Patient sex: M
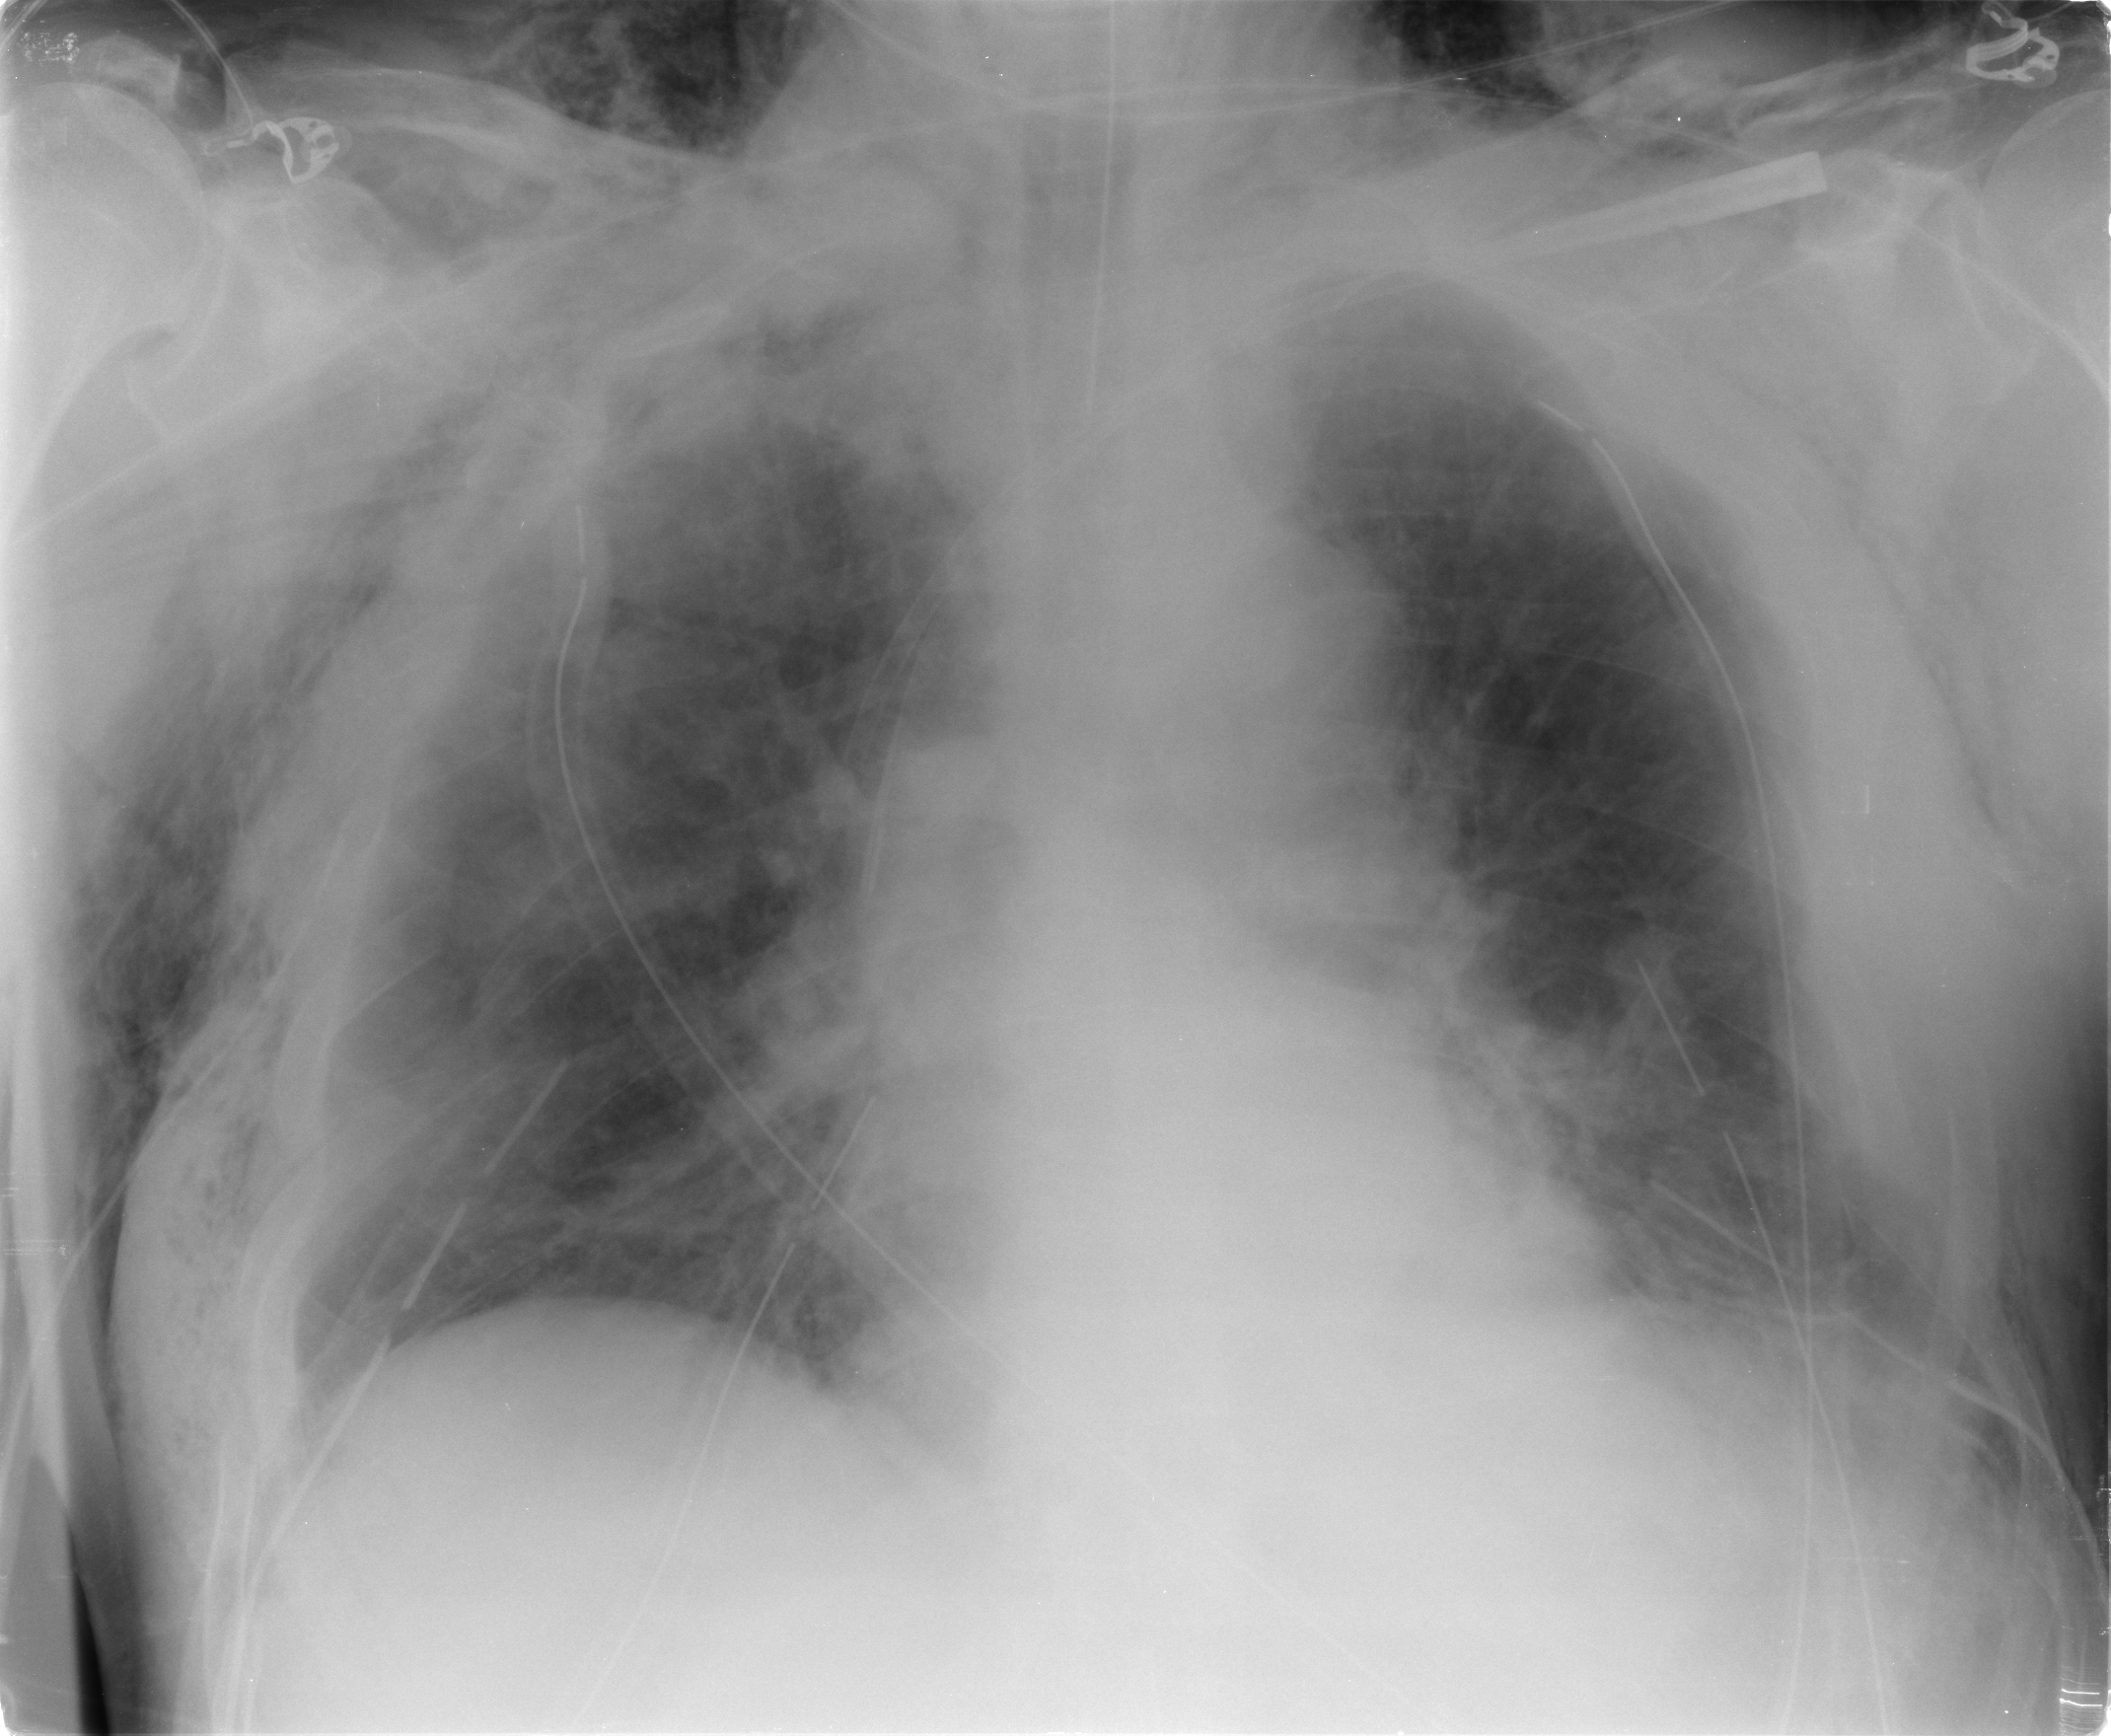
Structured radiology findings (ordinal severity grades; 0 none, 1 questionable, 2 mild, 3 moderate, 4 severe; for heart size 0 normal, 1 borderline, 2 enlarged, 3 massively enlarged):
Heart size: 2
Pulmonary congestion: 2
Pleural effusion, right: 0
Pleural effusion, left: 1
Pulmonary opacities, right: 0
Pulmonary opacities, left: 0
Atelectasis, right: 2
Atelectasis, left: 2